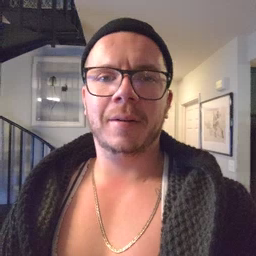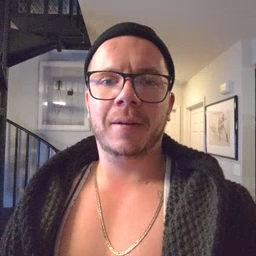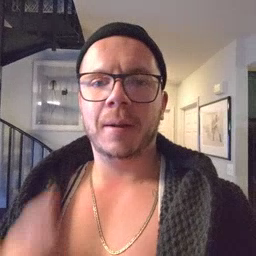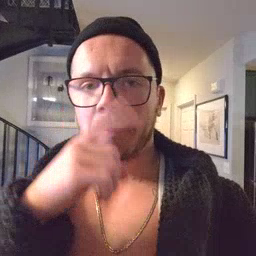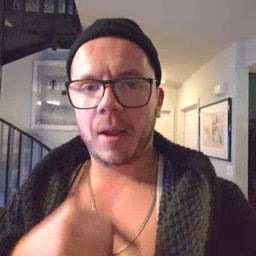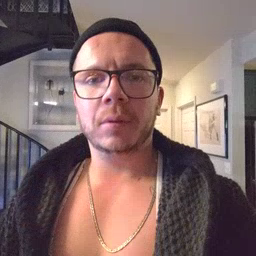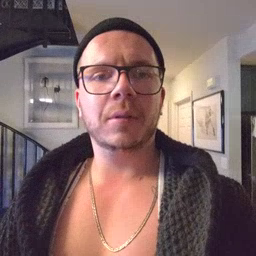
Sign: mouse